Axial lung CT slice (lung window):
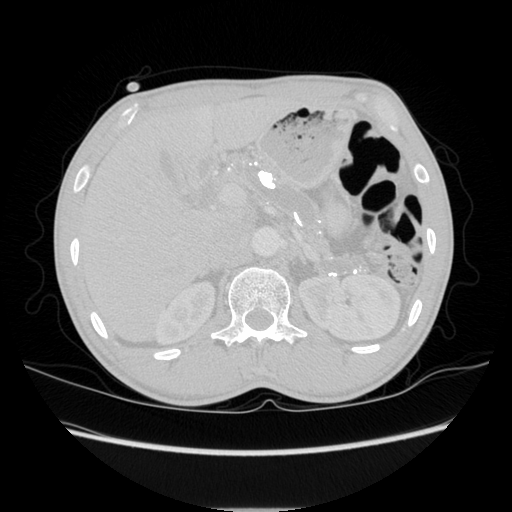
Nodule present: no